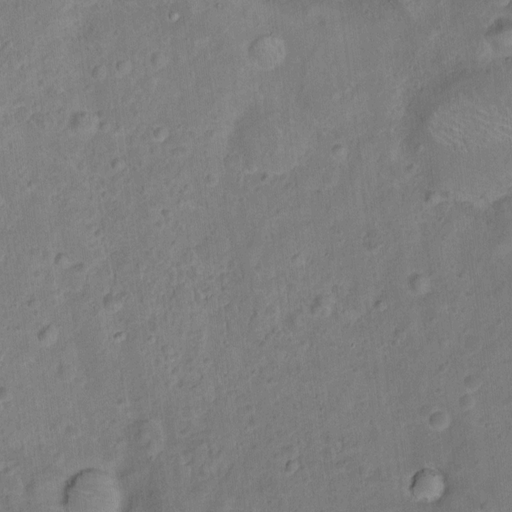
Classes present: Background